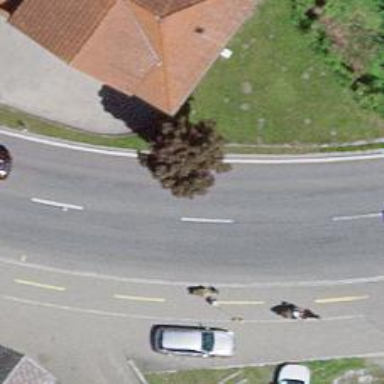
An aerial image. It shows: Secondary road with asphalt surface. There's cycle track on the left side of the road.